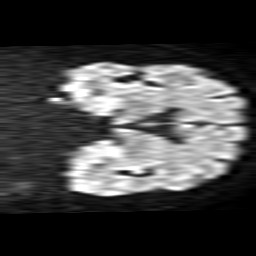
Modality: TRACE
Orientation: coronal
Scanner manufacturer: philips
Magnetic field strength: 1.5 T
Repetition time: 3.547 s
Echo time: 0.09411 s